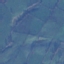
Land use / land cover: Pasture